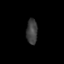
Tissue: skin
Cell type: Epithelial cells
Senescence score: 0.8599
Nuclear area (px): 270
Mean DAPI intensity: 62.381